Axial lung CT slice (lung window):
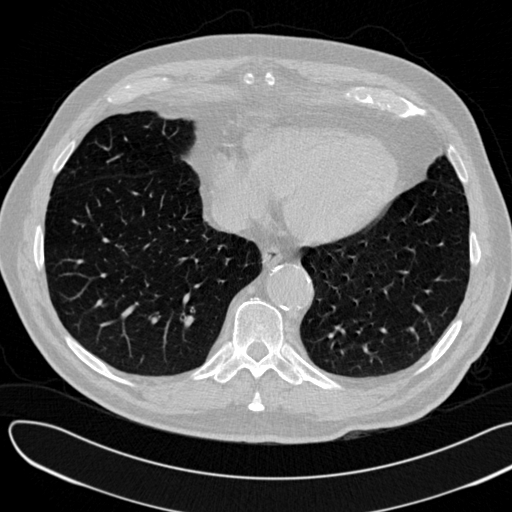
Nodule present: no